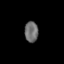
Tissue: skin
Cell type: Others
Senescence score: 0.7368
Nuclear area (px): 279
Mean DAPI intensity: 107.738